Question: When I use the following code Vimeo video fails to load but YouTube video loads fine:
'''
var video_embed_code = 'my embed code as iframe goes here';
$('.container').html(video_embed_code);
'''
I do this on click so document ready etc. doesn't matter here.
Here's the Vimeo result (Youtube works 100% fine with the same code, Vimeo WITHOUT jquery works 100% fine, too):

What can I do to make it work?
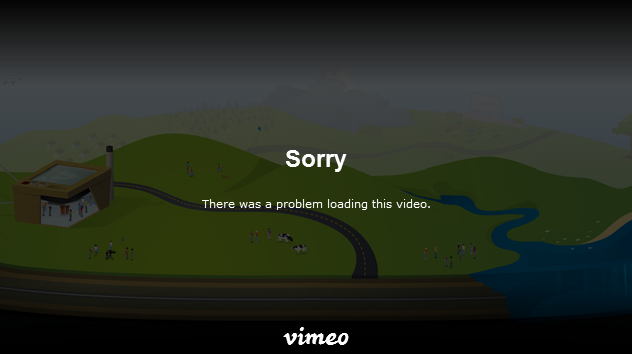
Answer: jQuery does all sorts of stuff to sanitize your HTML before inserting it, you can see here: <URL>
If you know your code is already clean and cross browser, then
'''
$('.container')[0].innerHTML= video_embed_code;
'''
will do just fine (and won't be slowed down either).